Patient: sex M, age 51
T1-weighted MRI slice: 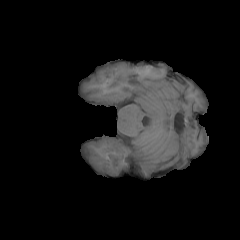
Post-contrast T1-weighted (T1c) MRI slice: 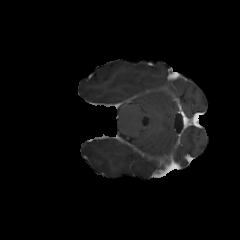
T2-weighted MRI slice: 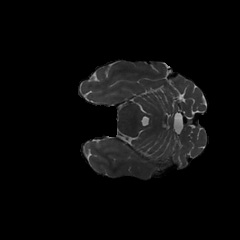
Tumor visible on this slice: no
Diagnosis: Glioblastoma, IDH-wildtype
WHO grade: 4